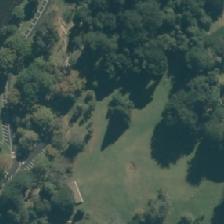
Land cover: urban_parkland